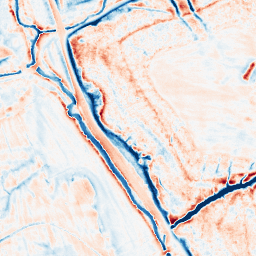
Category: edge_preserving
Decomposition family: anisotropic_diffusion
Decomposition parameters: iterations: 50
kappa: 100
gamma: 0.15
Upsampling method: bicubic
Upsampling parameters: scale: 2
Upsampling scale: 2